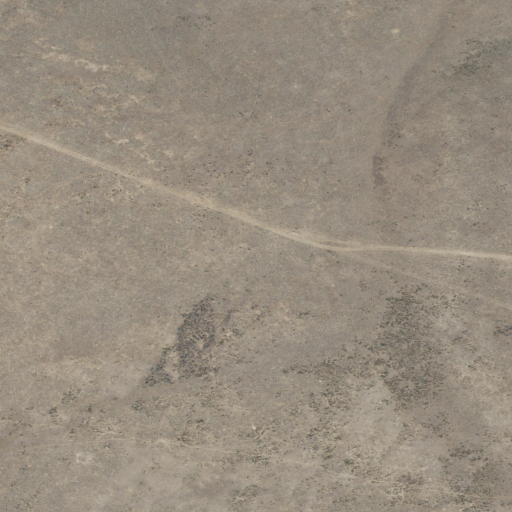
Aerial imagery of mountain in Idaho named Dorsey Table containing only grassland